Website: macys
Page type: customer-info-address
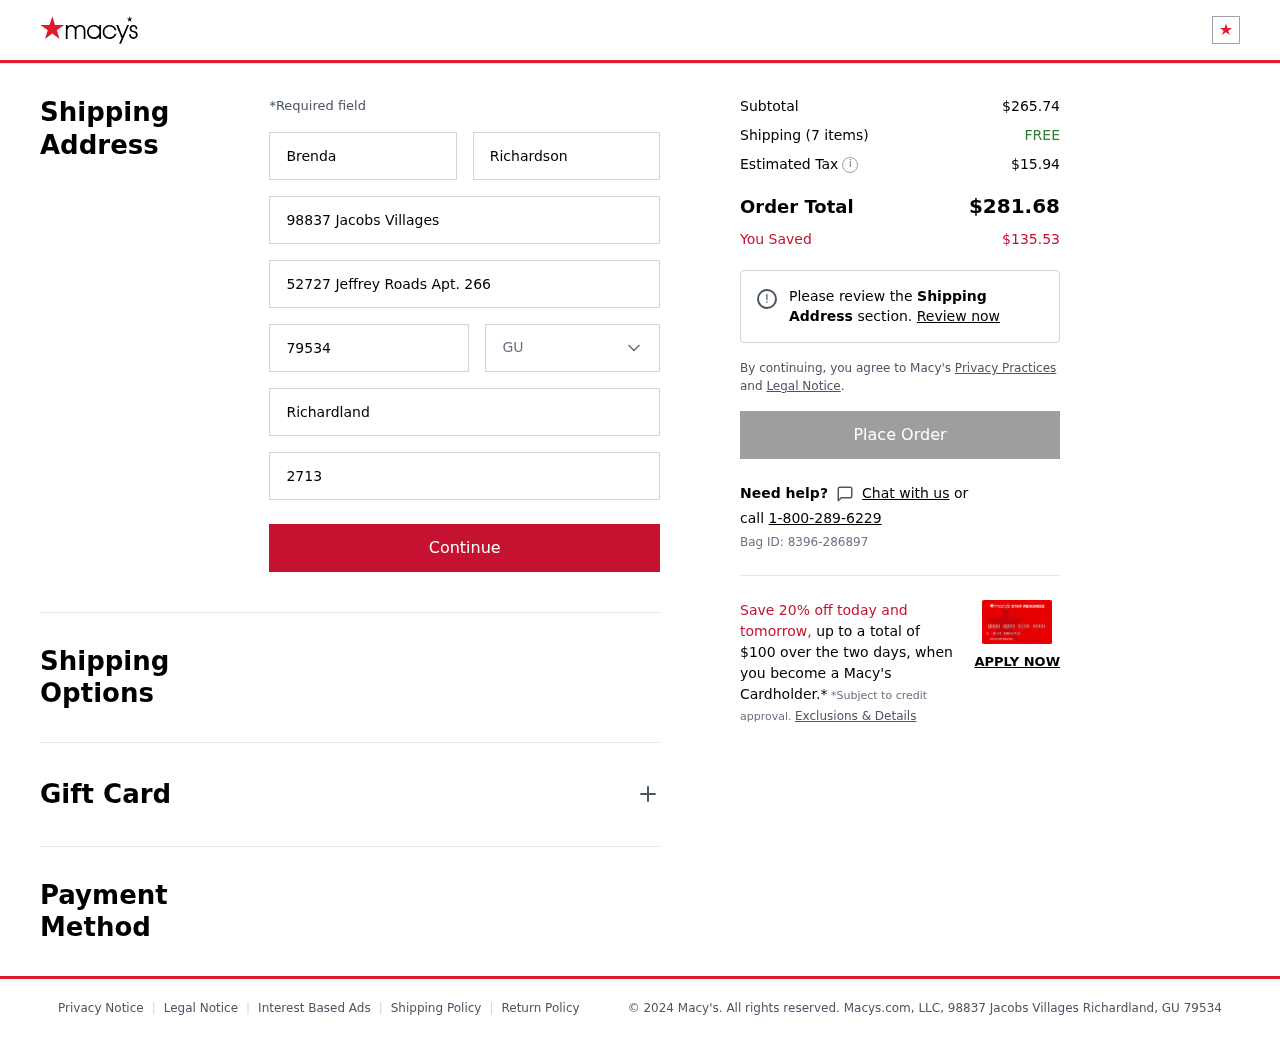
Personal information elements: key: PII_CITY
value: Richardland
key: PII_FIRSTNAME
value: Brenda
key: PII_LASTNAME
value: Richardson
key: PII_PHONE
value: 2713648881
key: PII_POSTCODE
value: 79534
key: PII_STATE
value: GU
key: PII_STREET
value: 98837 Jacobs Villages
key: PII_STREET2
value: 52727 Jeffrey Roads Apt. 266
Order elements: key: ORDER_SUBTOTAL
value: $265.74
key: ORDER_NUM_ITEMS
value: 7
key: ORDER_SHIPPING_COST
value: FREE
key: ORDER_TAX
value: $15.94
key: ORDER_TOTAL
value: $281.68
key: ORDER_SAVINGS
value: $135.53
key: ORDER_BAG_ID
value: Bag ID: 8396-286897